Question: this is my login widget. as you can see the username and password fields have different textboxes. i want them to only have the textbox which the "username" field has. problem is that the only thing that differs them is the input type. and i want the password field to not show the password. which the username field will.
so how do i solve this?
the code is this:
'''
<div id="sidebar">
<div class="widget">
<h3 class="widgettitle">Honestreviews.se</h3>
<div class="textwidget">
<form action="../login-exec.php" method="post">
<ul id="login">
<li>
Username:<br>
<input name="login" type="text" id="login" />
</li>
<li>
Password:<br>
<input name="password" type="password" id="password" />
</li>
<li>
<input type="submit" value="Log in">
</li>
<li>
<a href="register.php">Register</a>
</li>
</div>
</div>
<div class="widget_divide"></div>
'''

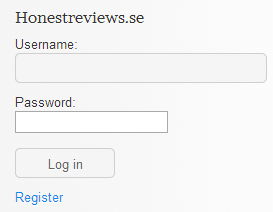
Answer: The problem is your CSS. Most likely you're only targeting 'input' elements whose 'type' is "text" (although you may also be only targeting a 'name' or 'id' equal to "login"):
'''
input[type="text"] {
...
}
'''
You can rectify this by including 'input' elements with a 'type' of "password":
'''
input[type="text"],
input[type="password"] {
...
}
'''
Based on the <URL> your selector will need to be changed at line 1166. You'll also need to change your ':focus' selector at line 1189:
'''
input[type="text"]:focus, input[type="password"]:focus, textarea:focus {
...
}
'''
---
As a side note, semantically your code appears to be invalid. Your form elements are wrapped in 'li' elements. What exactly is this a list of?